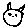
Label: cat